Question: I am writing a custom progress bar. I would like to create an effect similar to

where the "50%" text color changes dynamically to white while the black bar progresses right. Is that possible using "simple" solutions? I looked up PorterDuff, ColorFilters, xFermodes, nothing seems to work. Any ideas? ATM my code looks sth like this:
'''
Rect r = new Rect(1, 1, m_width-1, m_height-1);
canvas.drawRect(r, pWhiteFill);
r = new Rect(1, 1, progressWidth, m_height-1);
canvas.drawRect(r, pBlackFill);
canvas.drawText(String.valueOf(progress)+"%", m_width/2, m_height/2, pBlackTxtM);
'''
Is there a way to modify 'pBlackTxtM' paint to change color based on whats drawn below it 'on the canvas'?
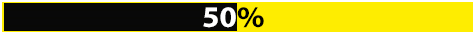
Answer: Even if the question is quite old I'd like to share the solution to this.
You can't do this using an "inverting" 'Paint', but you can achieve it using clipping.
The idea is to draw the text twice, once in black and once in white color, while setting the clipping region to match respective part of the bar.
Here is some code to outline the idea:
'''
// store the state of the canvas, so we can restore any previous clipping
canvas.save();
// note that it's a bad idea to create the Rect during the drawing operation, better do that only once in advance
// also note that it might be sufficient and faster to draw only the white part of the bar
Rect r = new Rect(1, 1, m_width-1, m_height-1);
canvas.drawRect(r, pWhiteFill);
// this Rect should be created when the progress is set, not on every drawing operation
Rect r_black = new Rect(1, 1, progressWidth, m_height-1);
canvas.drawRect(r_black, pBlackFill);
// set the clipping region to the black part of the bar and draw the text using white ink
String text = String.valueOf(progress)+"%";
canvas.cliprect(r_black);
canvas.drawText(text, m_width/2, m_height/2, pWhiteTxtM);
// draw the same text again using black ink, setting the clipping region to the complementary part of the bar
canvas.clipRect(r, Region.Op.XOR);
canvas.drawText(text, m_width/2, m_height/2, pBlackTxtM);
canvas.restore();
'''